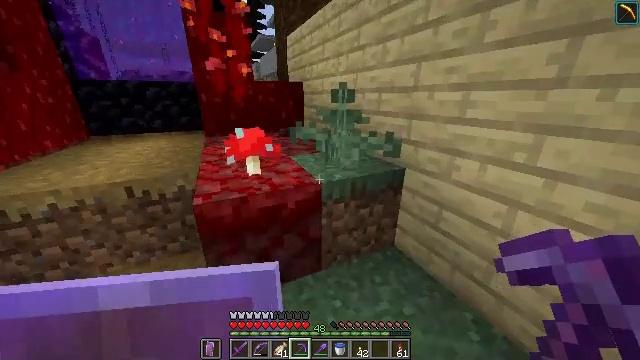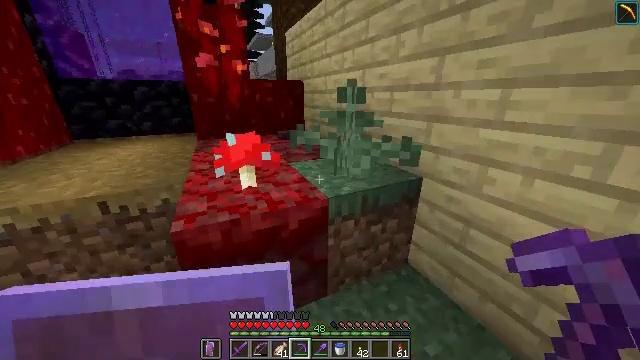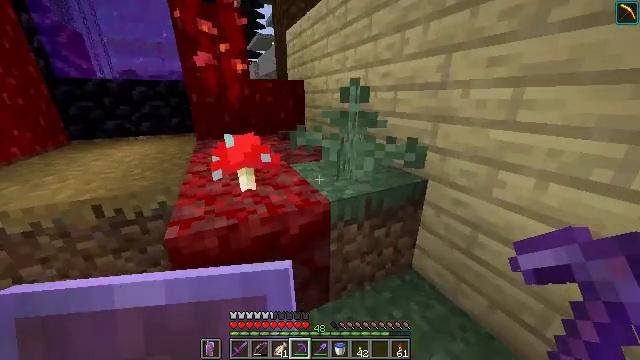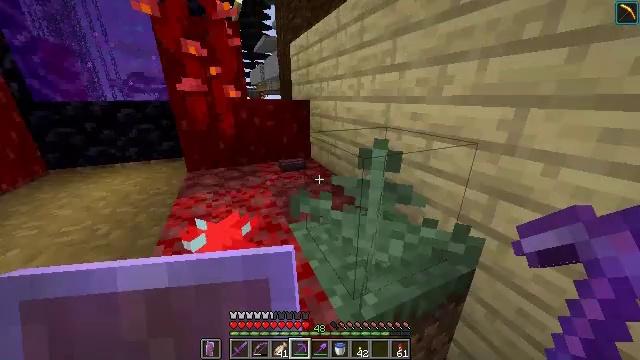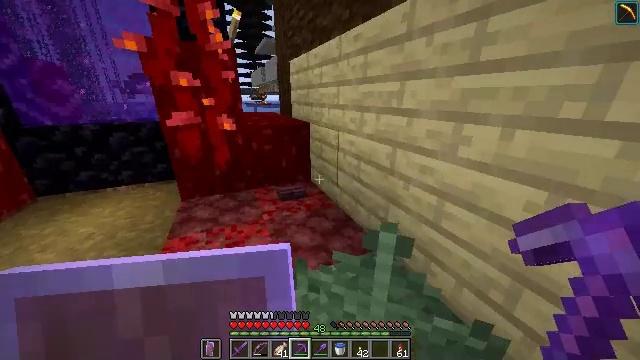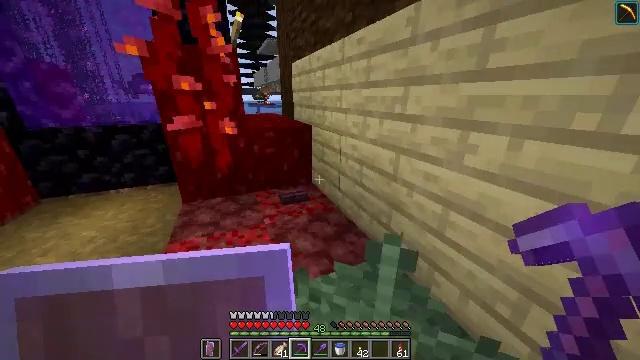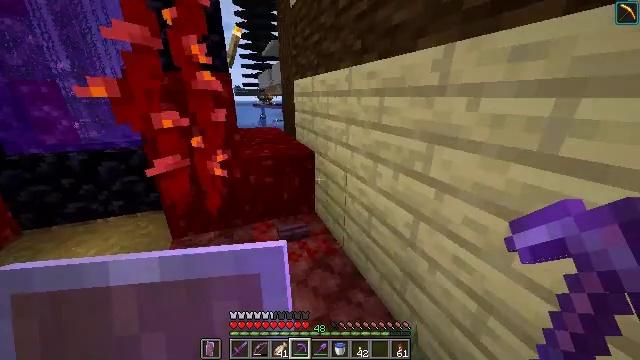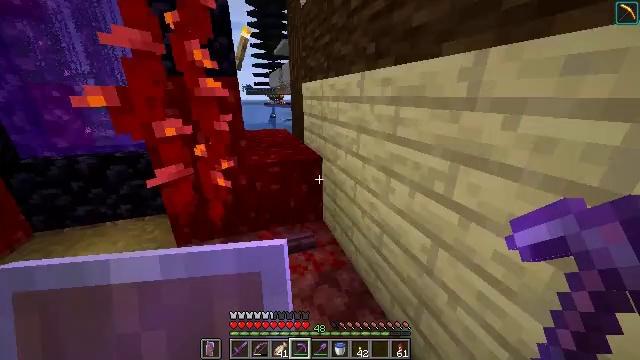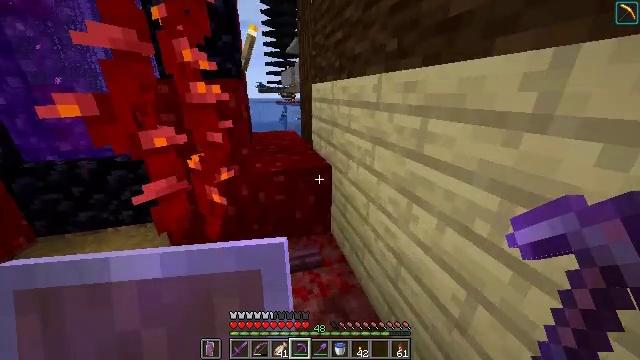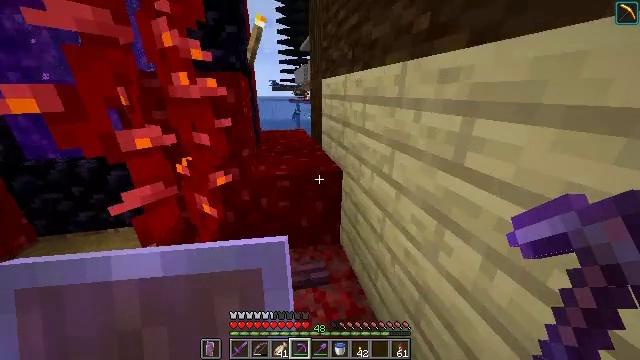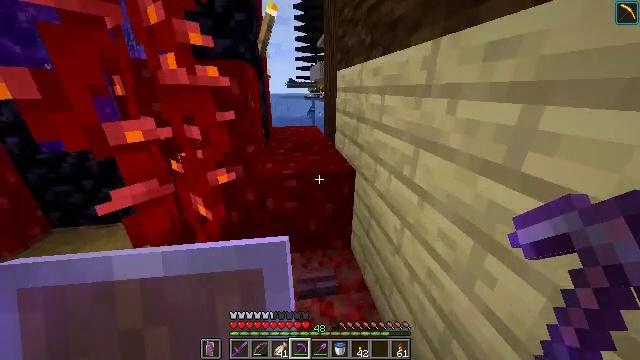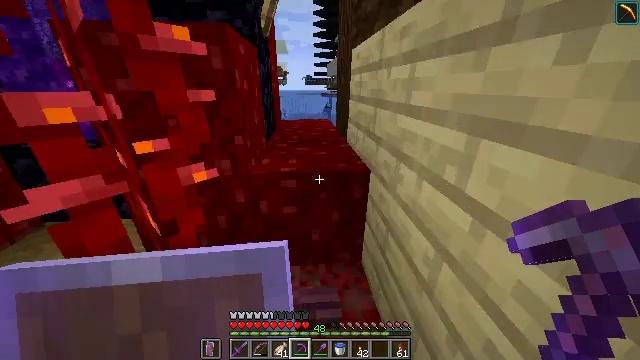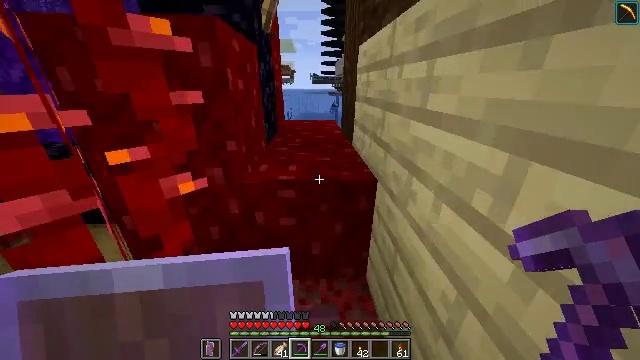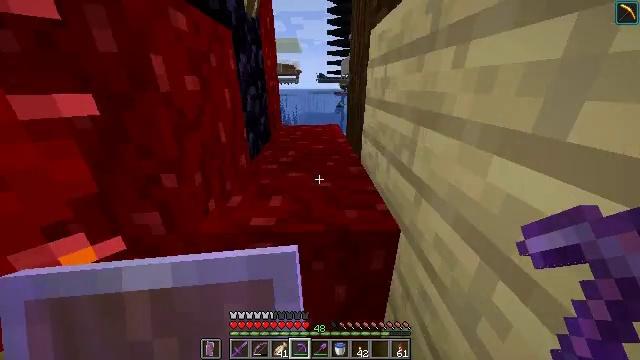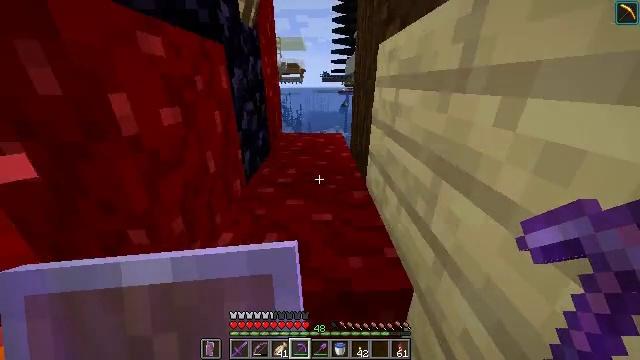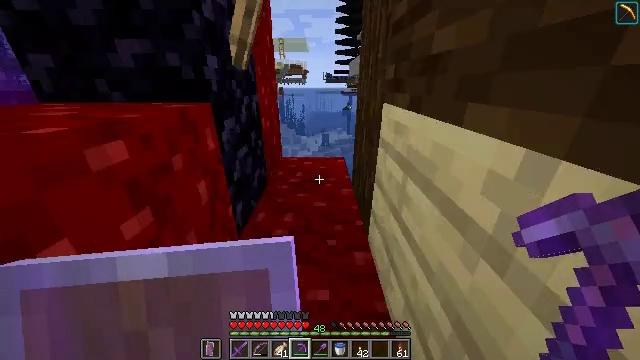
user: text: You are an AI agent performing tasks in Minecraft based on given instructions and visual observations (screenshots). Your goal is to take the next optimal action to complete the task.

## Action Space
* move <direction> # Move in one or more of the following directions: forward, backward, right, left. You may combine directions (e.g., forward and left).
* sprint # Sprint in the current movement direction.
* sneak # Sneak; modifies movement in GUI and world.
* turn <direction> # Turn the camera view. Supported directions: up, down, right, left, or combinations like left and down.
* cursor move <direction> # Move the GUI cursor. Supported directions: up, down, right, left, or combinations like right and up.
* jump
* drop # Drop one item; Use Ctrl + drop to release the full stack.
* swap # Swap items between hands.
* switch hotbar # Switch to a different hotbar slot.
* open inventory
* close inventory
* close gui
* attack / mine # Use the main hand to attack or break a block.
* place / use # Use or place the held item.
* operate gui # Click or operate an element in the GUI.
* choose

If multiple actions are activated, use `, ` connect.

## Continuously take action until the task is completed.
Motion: motion action
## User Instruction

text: Gather the beacon from its base.
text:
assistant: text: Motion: move forward, sprint
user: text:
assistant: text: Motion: move forward, sprint
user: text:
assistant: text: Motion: move forward, sprint, turn left, jump
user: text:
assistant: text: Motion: move forward, sprint, jump
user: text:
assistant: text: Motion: move forward, sprint, jump
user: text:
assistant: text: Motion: move forward, sprint, turn left, jump
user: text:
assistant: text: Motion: move forward, sprint, turn left
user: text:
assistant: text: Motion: move forward, sprint, turn left
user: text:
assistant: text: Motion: move forward, sprint, turn left
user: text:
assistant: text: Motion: move forward, sprint, turn left
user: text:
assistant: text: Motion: move forward, sprint, turn left
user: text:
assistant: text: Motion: move forward, sprint, turn left
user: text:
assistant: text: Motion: move forward, sprint, turn left
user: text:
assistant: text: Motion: move forward, sprint, turn left, jump
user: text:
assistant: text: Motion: move forward, sprint, jump
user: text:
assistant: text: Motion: move forward, sprint, jump
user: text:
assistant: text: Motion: move forward, sprint, jump
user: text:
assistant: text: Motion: move forward, sprint, jump
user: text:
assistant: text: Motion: move forward, sprint
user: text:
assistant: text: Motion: move forward, sprint
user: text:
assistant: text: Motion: move forward, sprint
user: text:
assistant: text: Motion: move forward, sprint
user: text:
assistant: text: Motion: move forward, sprint, turn left
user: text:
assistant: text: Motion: move forward, sprint
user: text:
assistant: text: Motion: move forward, sprint
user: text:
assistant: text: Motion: move forward, sprint
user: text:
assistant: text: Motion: move forward, sprint
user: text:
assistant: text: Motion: move forward, sprint, turn left and down
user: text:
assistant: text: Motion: move forward, sprint, turn left and down
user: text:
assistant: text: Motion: move forward, sprint, turn left